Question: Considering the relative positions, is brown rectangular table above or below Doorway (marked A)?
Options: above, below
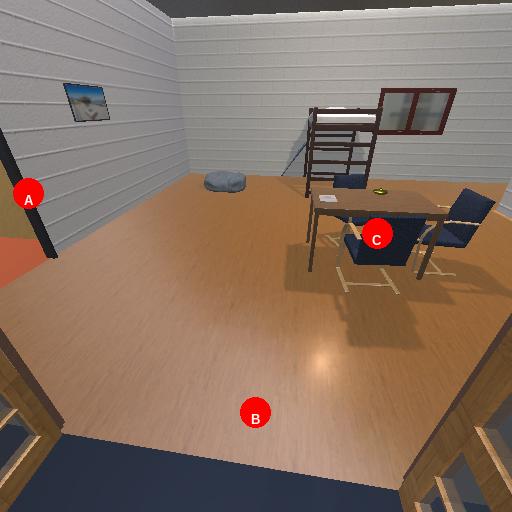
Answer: above